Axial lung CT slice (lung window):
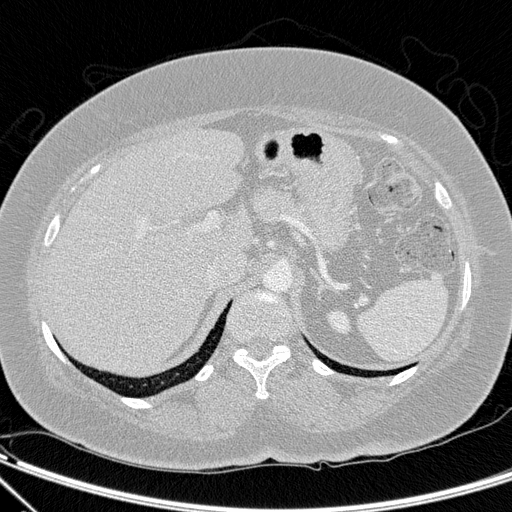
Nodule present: no